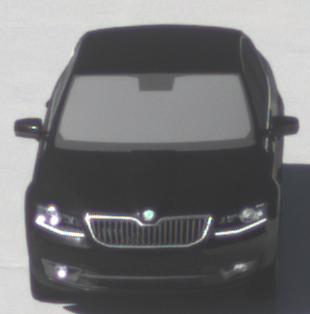
Make: Skoda
Model: Octavia 1.2 TSI
Detailed model: Octavia (III) Limousine
Model produced from: 2013/02
Model produced until: 2015/04
Doors: 5
Color: black
Road condition: wet road
Daytime: midday
Contrast: high contrast